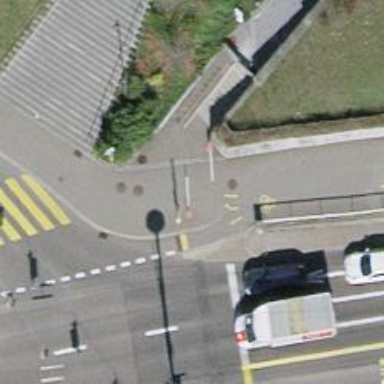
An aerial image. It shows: Asphalt cycleway.